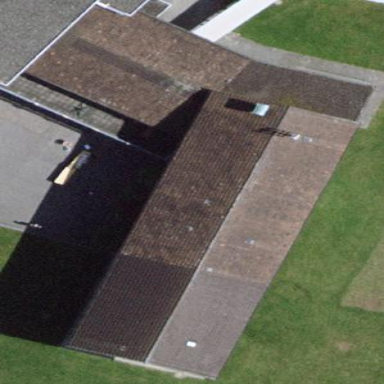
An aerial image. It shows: School building.